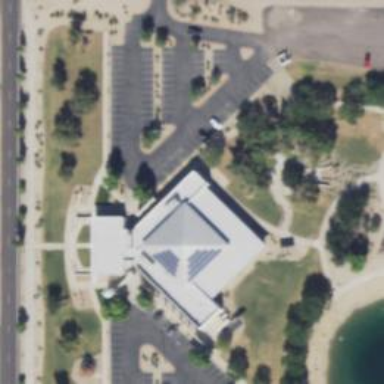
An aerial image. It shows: Library building.